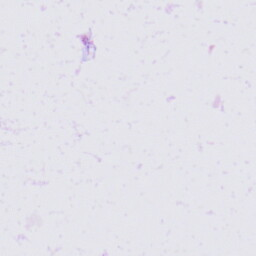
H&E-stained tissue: Skin